Field crop: tomato
Growth stage: 1
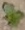
Species: solanum